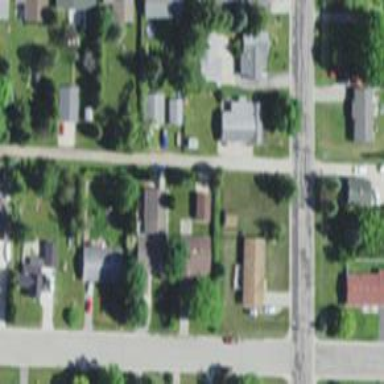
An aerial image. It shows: Alley classified as service road.